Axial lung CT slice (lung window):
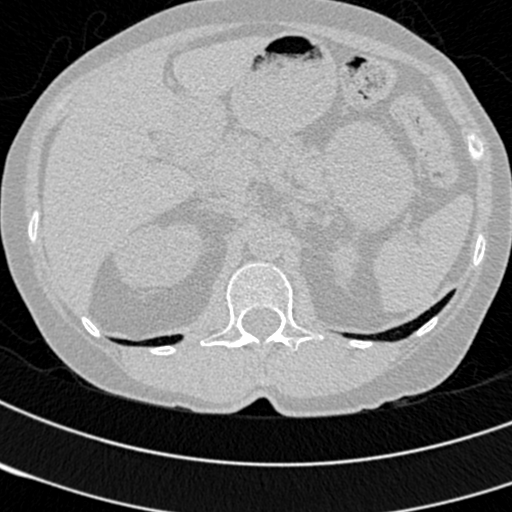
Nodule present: no